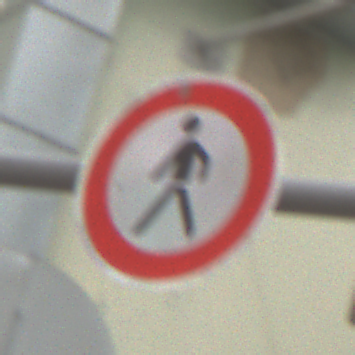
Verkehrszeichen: VerbotFussgaenger
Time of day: MorningAfternoon
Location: Outdoor (Urban)
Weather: Overcast
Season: NotSpecified
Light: Natural